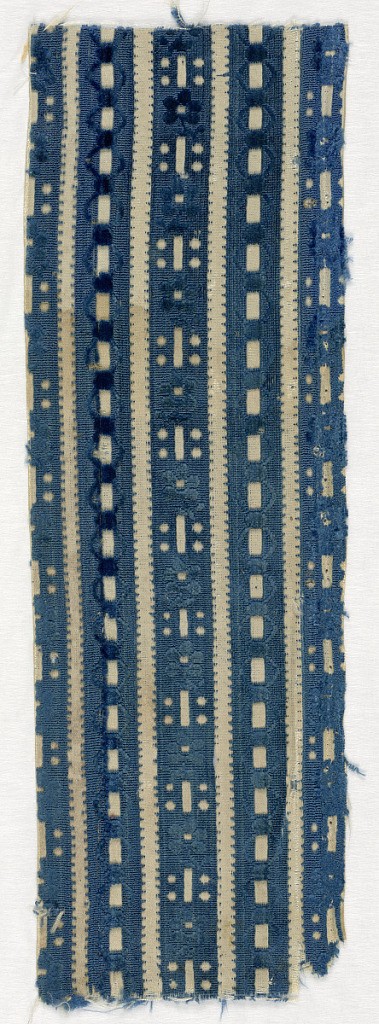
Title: Fragment
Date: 18th century
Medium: silk Technique: cut and uncut supplementary warp pile (velvet) in a satin foundation
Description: Fragment of cut and uncut navy blue velvet in a vertical stripe pattern formed by dashes, dots, and zigzag lines on a cream-colored ground.